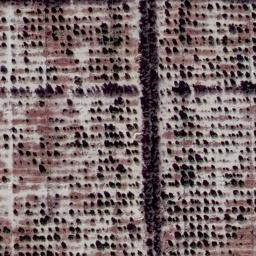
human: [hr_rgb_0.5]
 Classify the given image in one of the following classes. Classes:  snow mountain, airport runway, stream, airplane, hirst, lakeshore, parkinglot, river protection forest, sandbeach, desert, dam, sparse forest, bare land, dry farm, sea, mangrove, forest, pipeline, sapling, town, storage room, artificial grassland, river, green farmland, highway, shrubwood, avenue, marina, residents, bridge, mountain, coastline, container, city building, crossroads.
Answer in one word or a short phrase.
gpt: dry farm